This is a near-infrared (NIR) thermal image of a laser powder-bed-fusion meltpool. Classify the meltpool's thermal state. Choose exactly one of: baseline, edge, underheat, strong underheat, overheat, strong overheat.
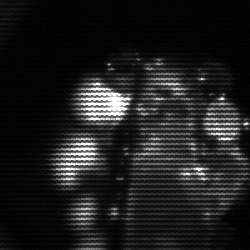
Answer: baseline